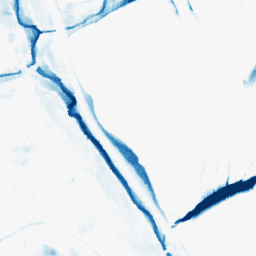
Category: morphological
Decomposition family: morphological_square
Decomposition parameters: operation: closing
size: 20
Upsampling method: lanczos
Upsampling parameters: scale: 8
Upsampling scale: 8